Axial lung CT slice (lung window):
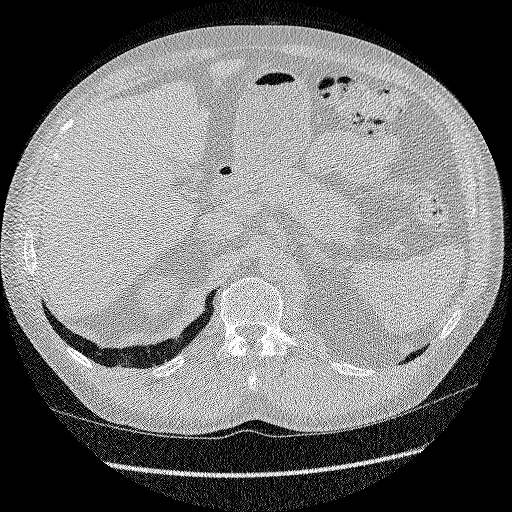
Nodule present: no